Aerial crown-view tile of a tropical tree (Barro Colorado Island, Panama), acquired 20240716:
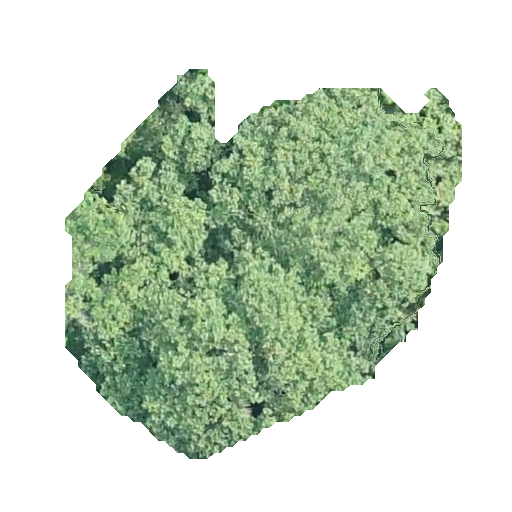
Species: Hieronyma alchorneoides
GBIF accepted scientific name: Hieronyma alchorneoides
Crown area: 169.4 m²